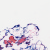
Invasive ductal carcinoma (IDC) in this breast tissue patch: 0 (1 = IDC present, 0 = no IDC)